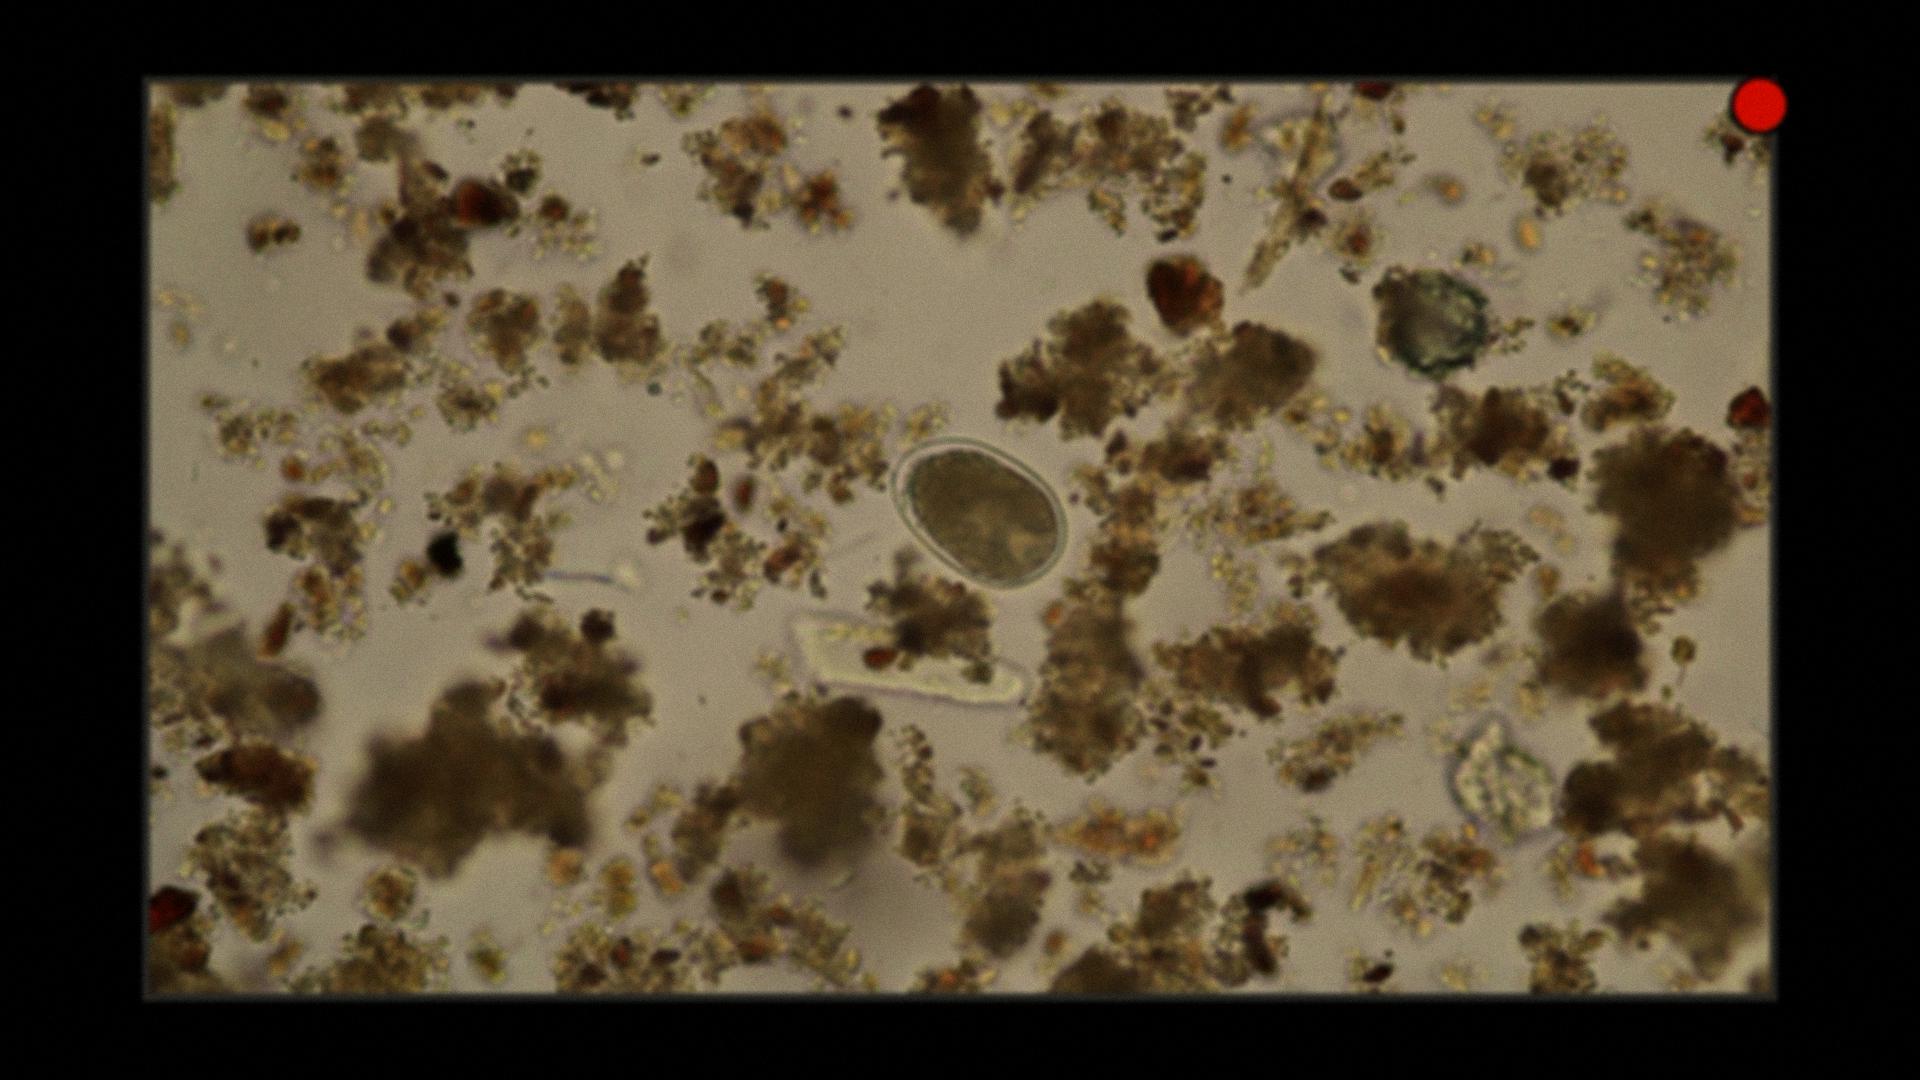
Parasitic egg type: Hookworm egg